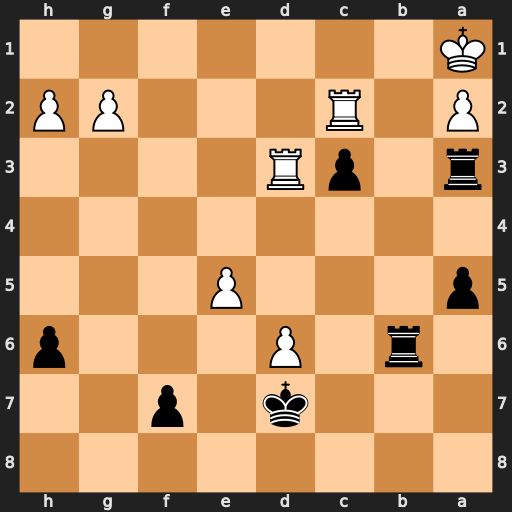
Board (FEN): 8/3k1p2/1r1P3p/p3P3/8/r1pR4/P1R3PP/K7
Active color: b
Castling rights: -
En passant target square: -
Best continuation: Rb2 Rxb2 cxb2+ Kxb2 Rxd3